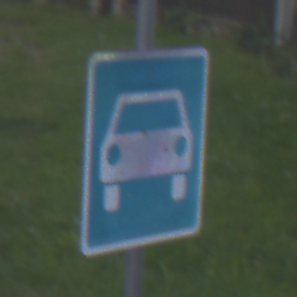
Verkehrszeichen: Kraftfahrstrasse
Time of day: SunriseSunset
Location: Outdoor (Urban)
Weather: PartlyCloudy
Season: NotSpecified
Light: Natural